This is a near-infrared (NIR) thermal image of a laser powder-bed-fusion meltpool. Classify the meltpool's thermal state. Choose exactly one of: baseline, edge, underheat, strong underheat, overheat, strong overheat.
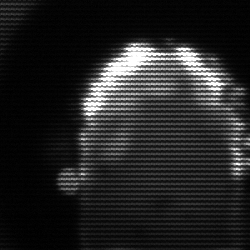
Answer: baseline